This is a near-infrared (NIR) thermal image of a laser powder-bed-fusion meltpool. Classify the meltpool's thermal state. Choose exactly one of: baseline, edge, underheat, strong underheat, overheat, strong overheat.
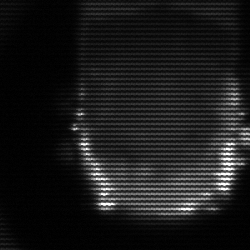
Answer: baseline